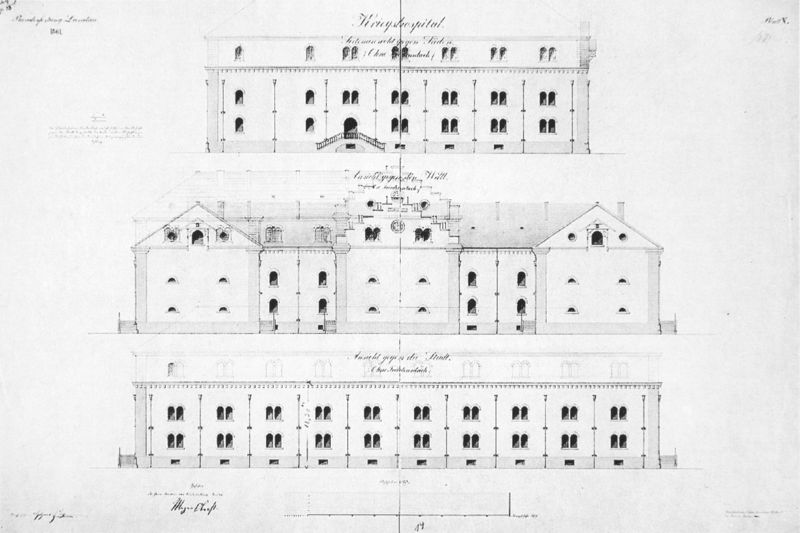
Titel: Kriegsspital-Kaserne Landau, Aufrisse
Standort: München
Institution: Bayerisches Hauptstaatsarchiv, Kriegsarchiv
Schlagwörter: dunkel, feder, weiß, fenster, grau, hell, schwarz, skizze, säule, säulen, tür, zeichnung, anlage, dach, gebäude, haus, schloss, alt, wand, architektur, barock, signatur, häuser, drei, klassizismus, paar, blatt, front, renaissance, schön, kamin, schornstein, schrift, papier, ansicht, bogen, fassade, fassaden, türen, schule, moderne, datierung, dächer, giebel, schornsteine, grafik, pilaster, rundbogen, treppe, treppen, symmetrie, seitenansicht, aufgang, fein, tor, halle, bögen, hell dunkel, symetrie, eingang, tusche, münchen, palast, palazzo, stockwerk, balustrade, schle, schnitzel, schnitt, schwarz-weiß, radierung, stich, text, beschriftung, bahnhof, reihe, bleistift, entwurf, darstellung, senkrecht, fries, portal, rückansicht, gesims, gefängnis, frontalansicht, wandaufriss, mansarde, struktur, treppenhaus, konstruktion, gärtner, historismus, vorderansicht, etagen, geschosse, plan, ausgang, krankenhaus, stockwerke, bau, legende, erklärung, palace, geschoss, gebälk, historisch, kaserne, riss, grundriss, achsial, bauwerk, palais, aufriss, etage, architekturzeichnung, maßstab, carl von fischer, bauplan, architekt, zweigeschossig, romanisch, aufrisse, dreicksgiebel, sockelzone, palladio, thermenfenster, vorne, bogenfenster, trakt, masstab, hinteransicht, fensteröffnung, seitenriss, ansichten, biforien, biforium, doppelfenster, neugotisch, fensterreihe, lagerhalle, lagerhaus, vertikale, treppengiebel, hospital, spital, skize, mittig, gleichförmig, abgetreppt, zwillingsfenster, achsiale, freitreüüe, gebaüde, giebelständig, gliedrung, grundridd, industriegebäude, pallazo, swchornstein, tryptischon, türn, zirkel, anasicht, kriegerhospital